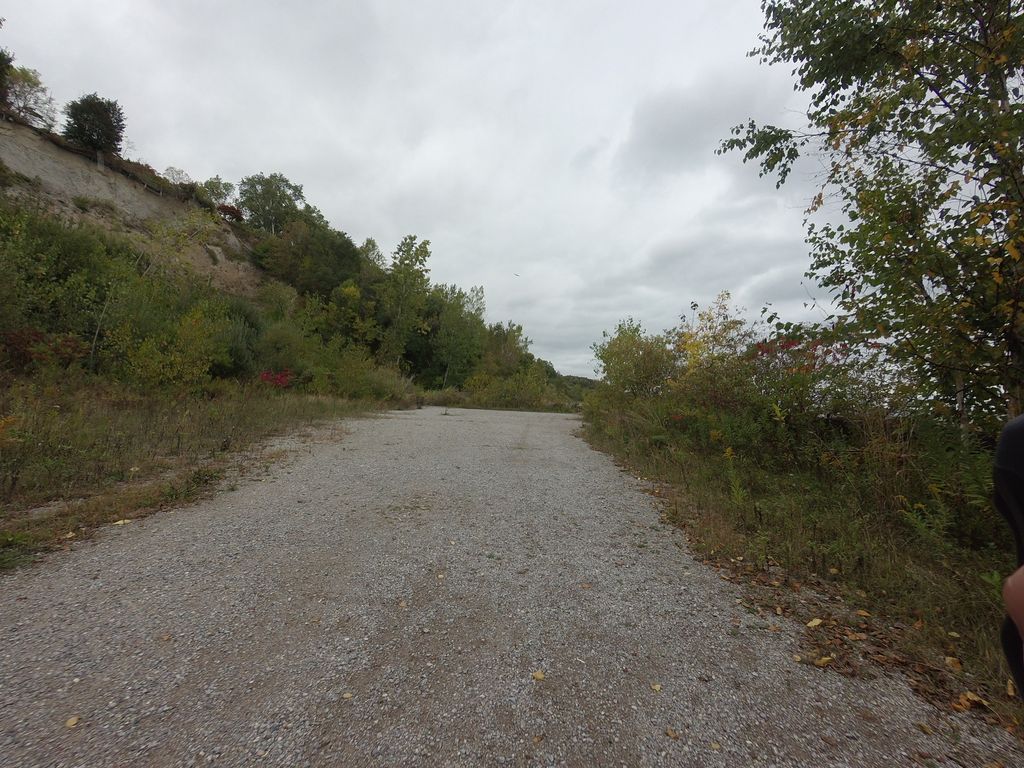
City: toronto